Question: What is the best way to add a topbar(View) in a tabbar iOS application that always remain on top of all the views, irrespective of which tab is selected like the image below?

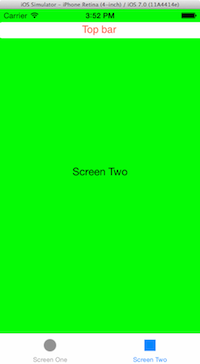
Answer: I would use UIViewControllerContainment. Take a look at
<URL>
The way I'd set it up is have a UIViewController that has two ContainerViews. One ContainerView will have the UITabBarController in it and the other would have the UIViewController for the top bar.
Here is what I did in a UIStoryboard